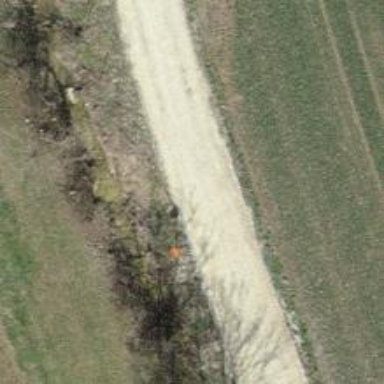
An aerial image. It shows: Aerial marker.